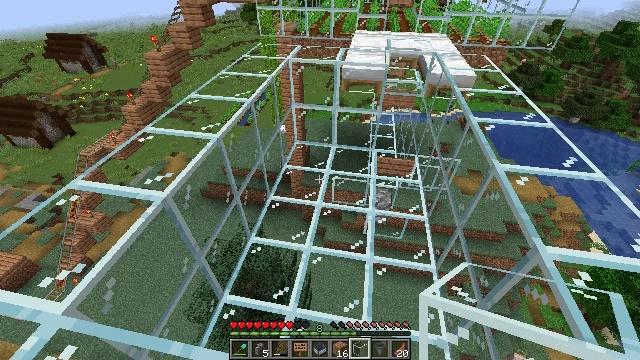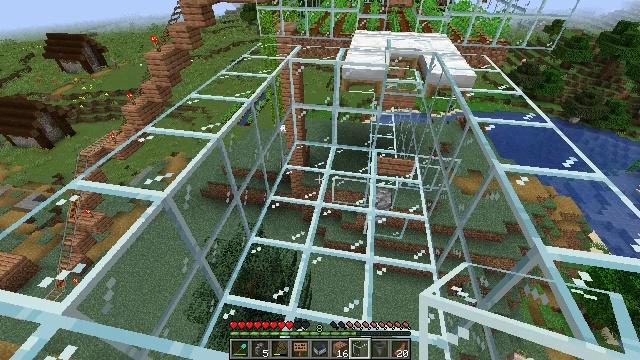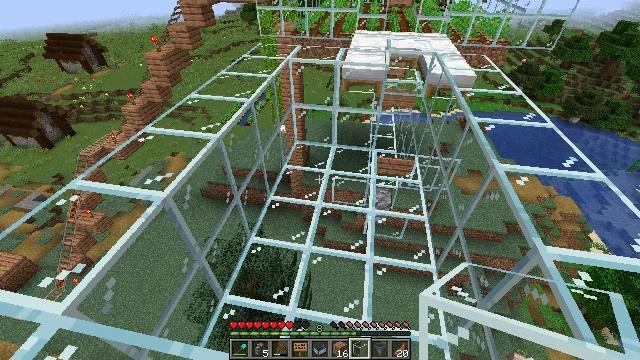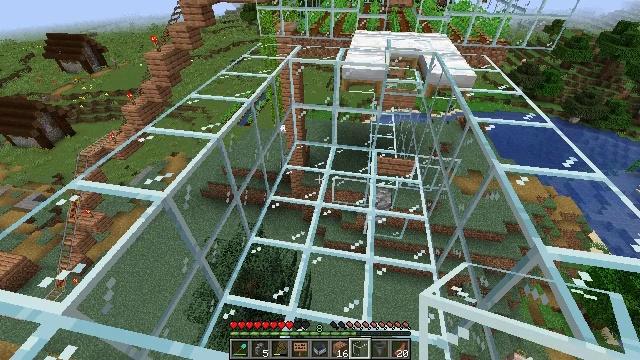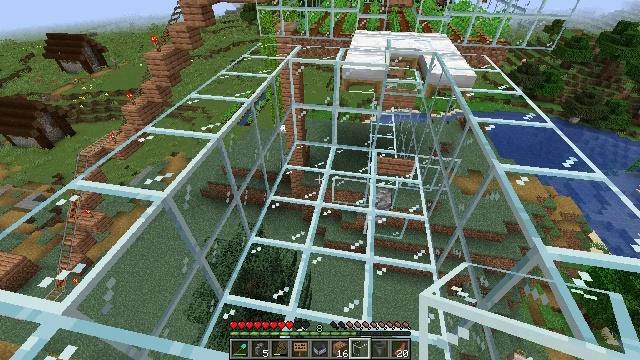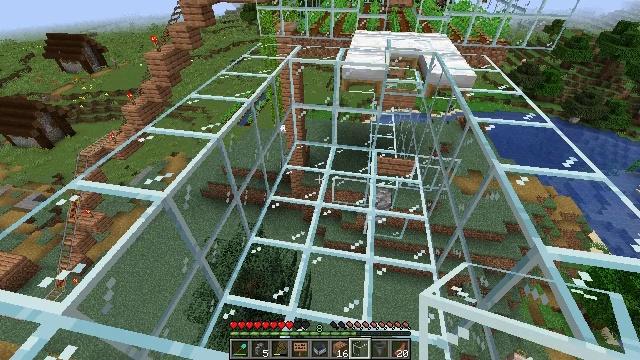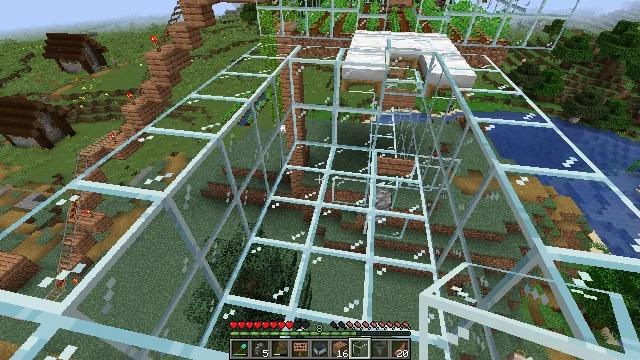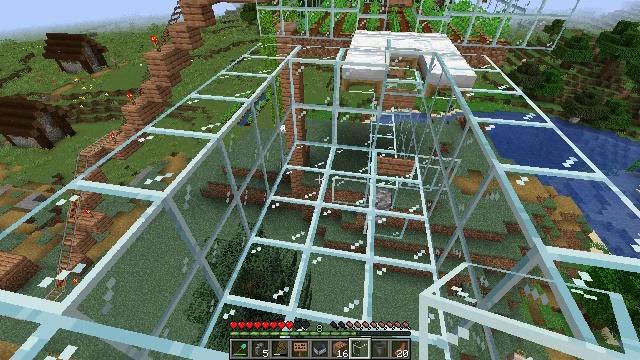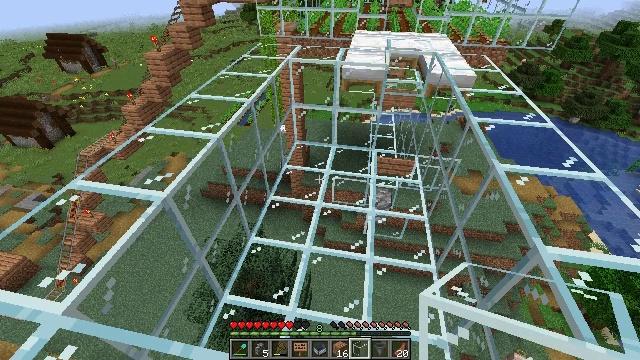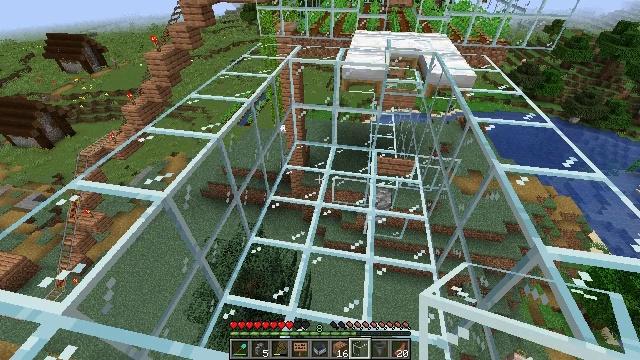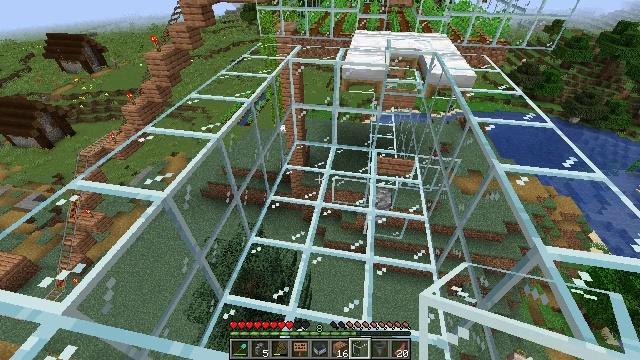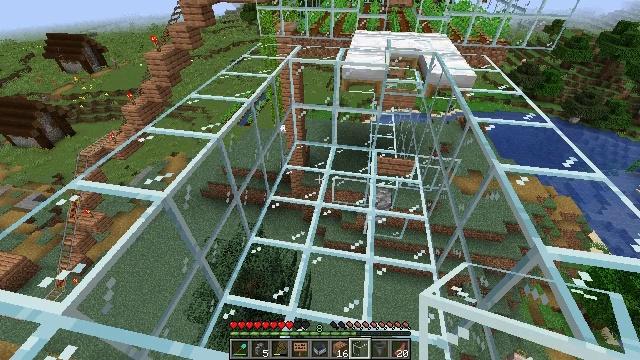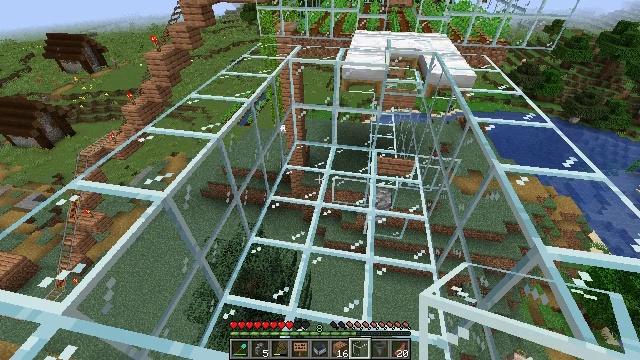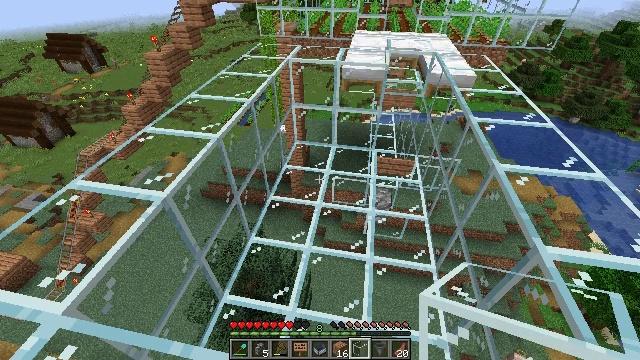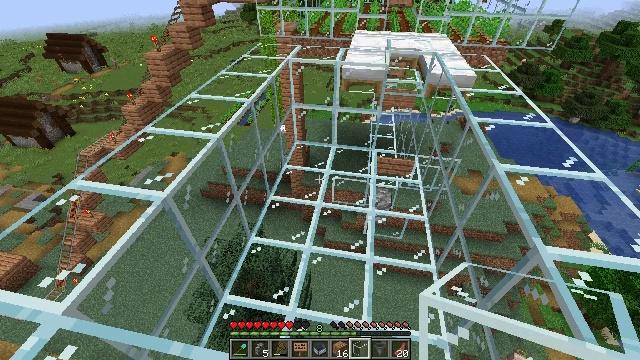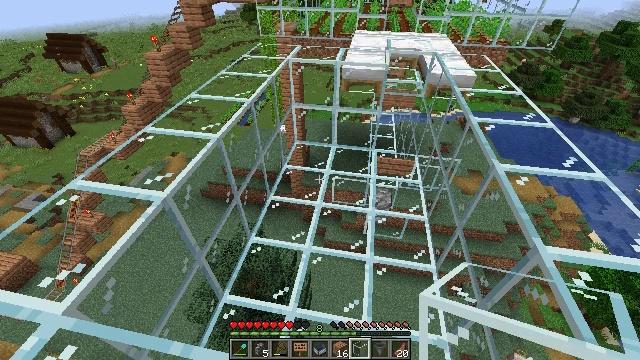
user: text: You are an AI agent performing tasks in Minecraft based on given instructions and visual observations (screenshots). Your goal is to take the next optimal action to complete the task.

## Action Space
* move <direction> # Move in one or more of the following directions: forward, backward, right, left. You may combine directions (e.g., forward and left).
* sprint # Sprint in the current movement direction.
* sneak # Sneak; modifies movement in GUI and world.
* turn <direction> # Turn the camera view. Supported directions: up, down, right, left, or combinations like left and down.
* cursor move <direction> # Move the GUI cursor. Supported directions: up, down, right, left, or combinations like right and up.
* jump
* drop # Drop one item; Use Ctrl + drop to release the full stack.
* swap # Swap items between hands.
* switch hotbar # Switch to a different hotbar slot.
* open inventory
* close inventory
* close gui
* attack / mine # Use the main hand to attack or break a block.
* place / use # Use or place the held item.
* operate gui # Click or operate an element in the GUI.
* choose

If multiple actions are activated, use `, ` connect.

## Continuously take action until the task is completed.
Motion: motion action
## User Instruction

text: Harvest jungle planks from a wall or floor.
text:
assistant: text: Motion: no_op
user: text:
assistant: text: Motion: no_op
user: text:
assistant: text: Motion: no_op
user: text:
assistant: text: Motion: no_op
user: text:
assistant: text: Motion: no_op
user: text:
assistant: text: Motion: no_op
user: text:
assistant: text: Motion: no_op
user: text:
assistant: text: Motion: no_op
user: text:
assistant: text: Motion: no_op
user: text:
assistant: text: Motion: no_op
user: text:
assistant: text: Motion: no_op
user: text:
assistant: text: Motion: no_op
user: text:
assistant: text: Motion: no_op
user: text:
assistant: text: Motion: no_op
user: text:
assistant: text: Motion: no_op
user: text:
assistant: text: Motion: no_op
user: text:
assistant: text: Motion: no_op
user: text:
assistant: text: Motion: no_op
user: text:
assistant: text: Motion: no_op
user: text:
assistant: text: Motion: no_op
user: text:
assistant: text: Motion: no_op
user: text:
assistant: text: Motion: no_op
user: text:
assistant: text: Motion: no_op
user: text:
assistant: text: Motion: no_op
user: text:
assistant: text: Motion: no_op
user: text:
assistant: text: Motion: no_op
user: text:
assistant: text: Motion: no_op
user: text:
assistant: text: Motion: no_op
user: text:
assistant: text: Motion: no_op
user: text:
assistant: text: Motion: no_op